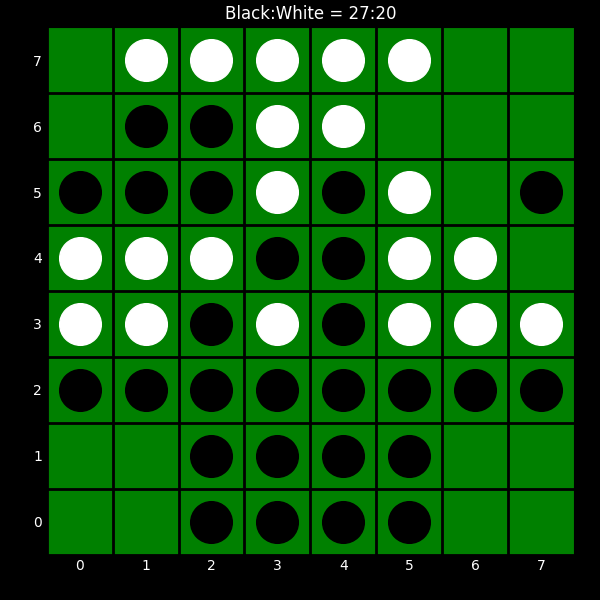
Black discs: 27
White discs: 20